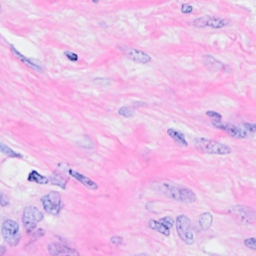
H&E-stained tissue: Breast